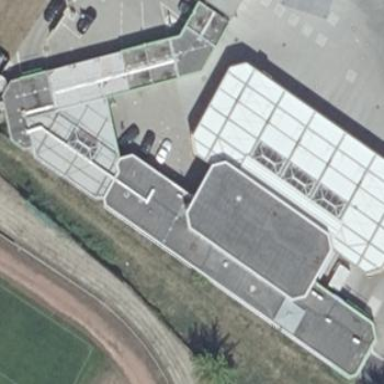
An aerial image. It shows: Building housing car wash facility.